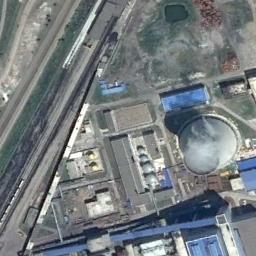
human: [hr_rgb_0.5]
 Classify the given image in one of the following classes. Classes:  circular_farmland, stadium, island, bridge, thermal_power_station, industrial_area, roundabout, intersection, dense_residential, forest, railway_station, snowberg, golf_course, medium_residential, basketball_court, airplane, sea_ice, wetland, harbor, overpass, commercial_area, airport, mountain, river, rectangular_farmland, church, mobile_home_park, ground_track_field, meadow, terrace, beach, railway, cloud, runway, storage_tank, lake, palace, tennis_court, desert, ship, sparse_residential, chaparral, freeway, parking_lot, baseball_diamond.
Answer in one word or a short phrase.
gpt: thermal_power_station